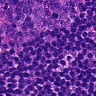
Metastatic tissue present: no